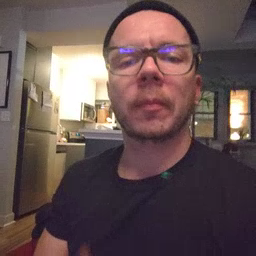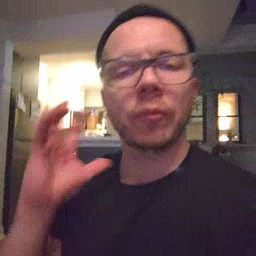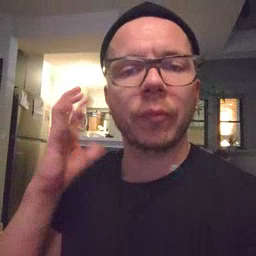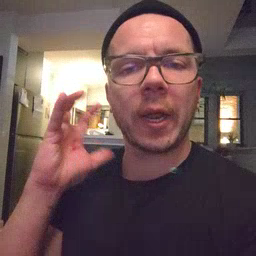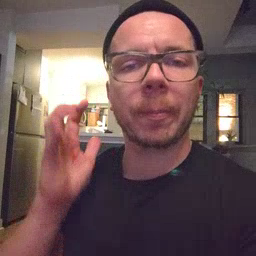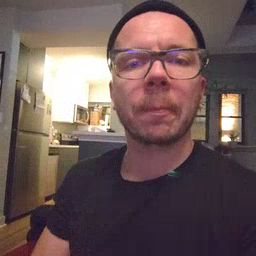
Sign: radio